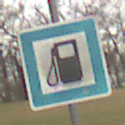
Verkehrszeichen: Tankstelle
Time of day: Midday
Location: Outdoor (Nature)
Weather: Overcast
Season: NotSpecified
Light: Natural